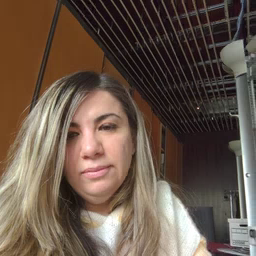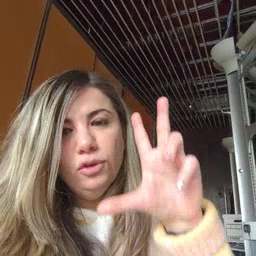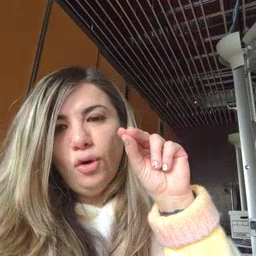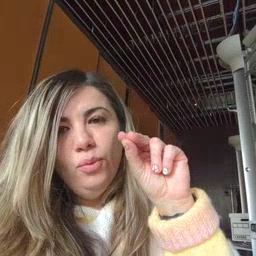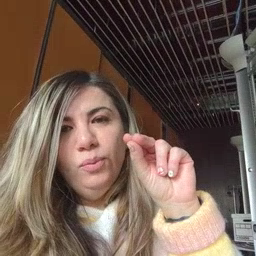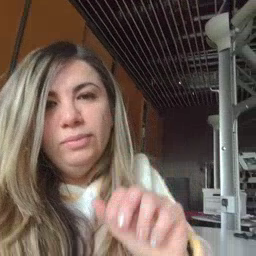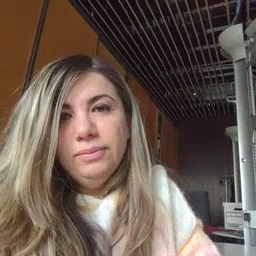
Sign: no